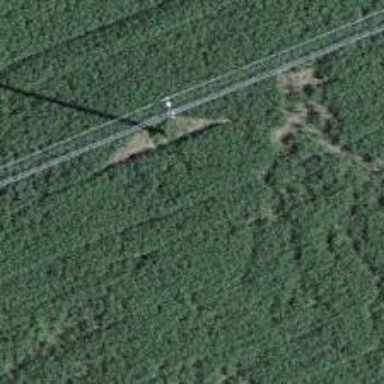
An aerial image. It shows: Power pole.